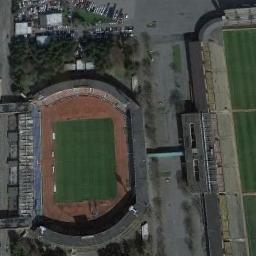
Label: ground_track_field